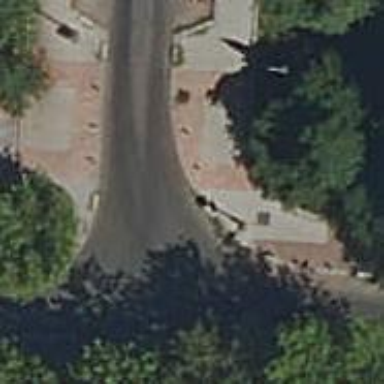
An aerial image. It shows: Traffic calming table.